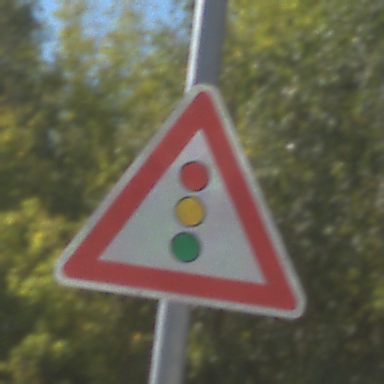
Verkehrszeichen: Lichtzeichenanlage
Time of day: Midday
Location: Outdoor (Nature)
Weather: Clear
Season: Summer
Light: Natural